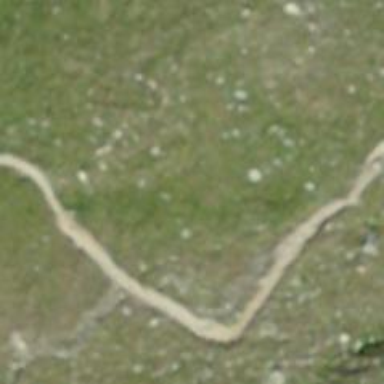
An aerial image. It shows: Path.